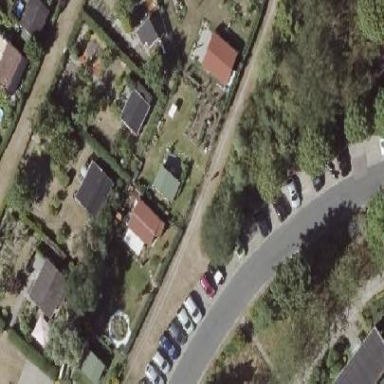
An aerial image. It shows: Village green area.